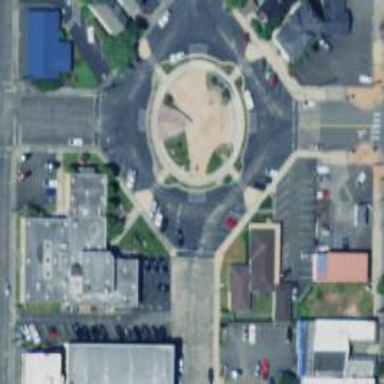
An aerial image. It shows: Asphalt road in residential area leading to roundabout.